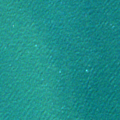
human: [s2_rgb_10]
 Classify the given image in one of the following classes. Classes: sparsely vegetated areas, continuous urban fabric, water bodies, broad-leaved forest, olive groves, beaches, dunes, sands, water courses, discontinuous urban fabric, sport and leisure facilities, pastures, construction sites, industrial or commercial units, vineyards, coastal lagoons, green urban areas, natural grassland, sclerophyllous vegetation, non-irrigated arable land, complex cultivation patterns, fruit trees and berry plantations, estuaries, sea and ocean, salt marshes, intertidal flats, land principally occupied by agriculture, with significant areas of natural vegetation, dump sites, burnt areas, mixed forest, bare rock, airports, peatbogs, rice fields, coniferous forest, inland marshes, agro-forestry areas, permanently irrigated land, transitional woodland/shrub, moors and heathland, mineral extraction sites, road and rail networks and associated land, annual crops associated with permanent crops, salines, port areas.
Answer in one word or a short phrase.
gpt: sea and ocean